Question: I have an Excel file and I use python Win32com to operate on it.
how do I check if the last row has value in a specific column ?
when I try , the nrows is 28, not 23 (the last row have value not empty)
'''
used = sht1.UsedRange
nrows = used.Row + used.Rows.Count - 1
'''

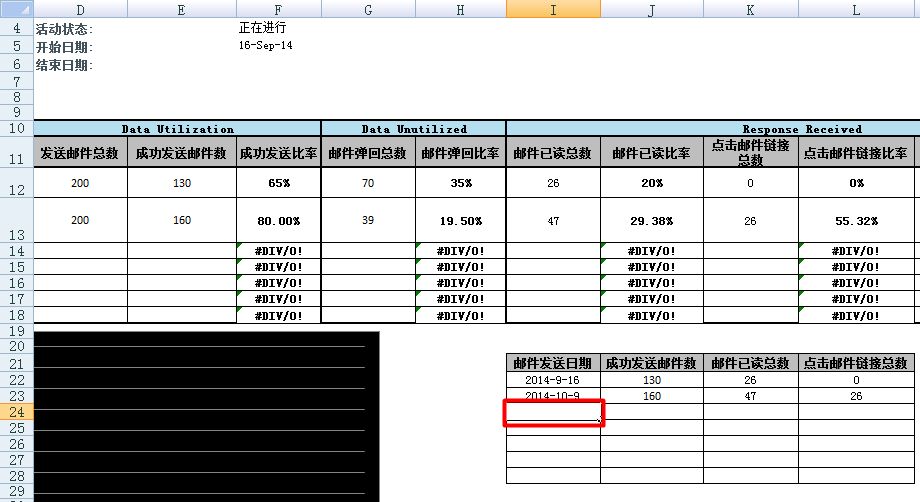
Answer: UsedRange is not reliable always when you want to get last row of any specific column. You should use EndXlUp or EndXlDown function.
Check this below line:
'''
LastRow = Sheets("Sheet1").Range("A" & Sheets("Sheet1").Rows.Count).End(xlUp).Row
'''
Where,
A is the column to get last row.
Also, check this URL: <URL>
As your are using python win32 com, Endxlup will not work. There's one basic thing you can do. Check the below code:
'''
ws = wb.Worksheets('Sheet1')
rw = 2
While ws.cells(rw, 1) <> ""
rw +=1
'''
Where,
rw is the starting row from where you want to start row count.
1 in (rw, 1) represents column. Column A represents A.
Logic behind this is while loop will run till it does not get blank cell in column A and you will get row count in variable